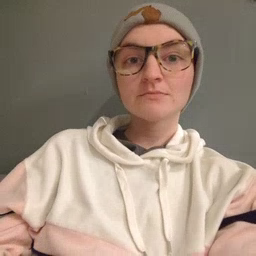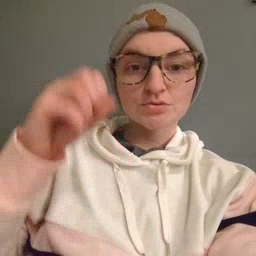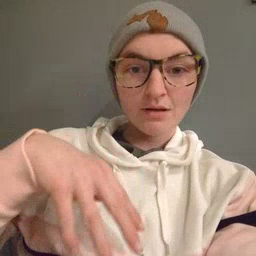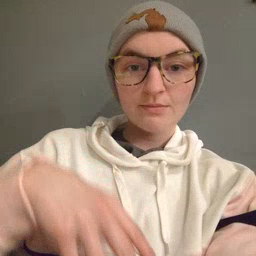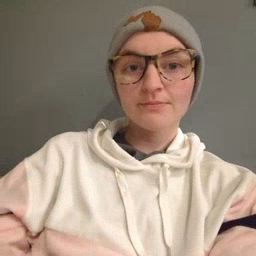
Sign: drop